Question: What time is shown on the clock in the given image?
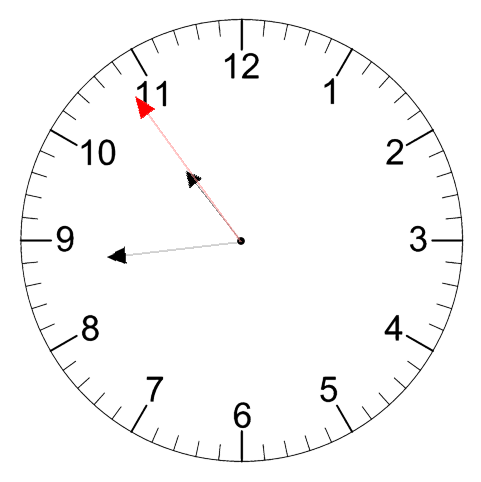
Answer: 10:43:54